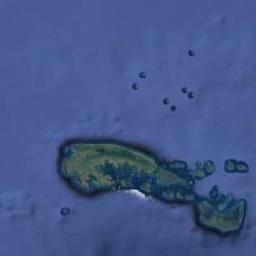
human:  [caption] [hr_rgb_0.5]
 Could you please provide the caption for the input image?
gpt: A group of green islands on the blue sea .

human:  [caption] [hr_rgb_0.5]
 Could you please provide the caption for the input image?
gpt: A big island and some small islands have dense vegetation and the waters around the islands is light blue .

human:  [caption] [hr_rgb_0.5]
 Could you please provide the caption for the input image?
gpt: The island looks desolate .

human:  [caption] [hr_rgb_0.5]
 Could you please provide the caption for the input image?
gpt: The land on the island is uneven .

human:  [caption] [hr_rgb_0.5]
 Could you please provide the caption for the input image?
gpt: The green island with some lakes is on a blue sea .